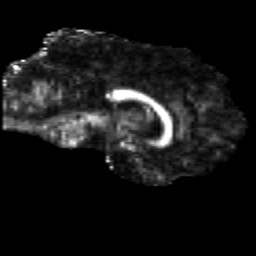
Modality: FA
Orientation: sagittal
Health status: healthy
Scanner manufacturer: siemens
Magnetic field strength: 3 T
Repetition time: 10.6 s
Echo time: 0.092 s